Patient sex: M
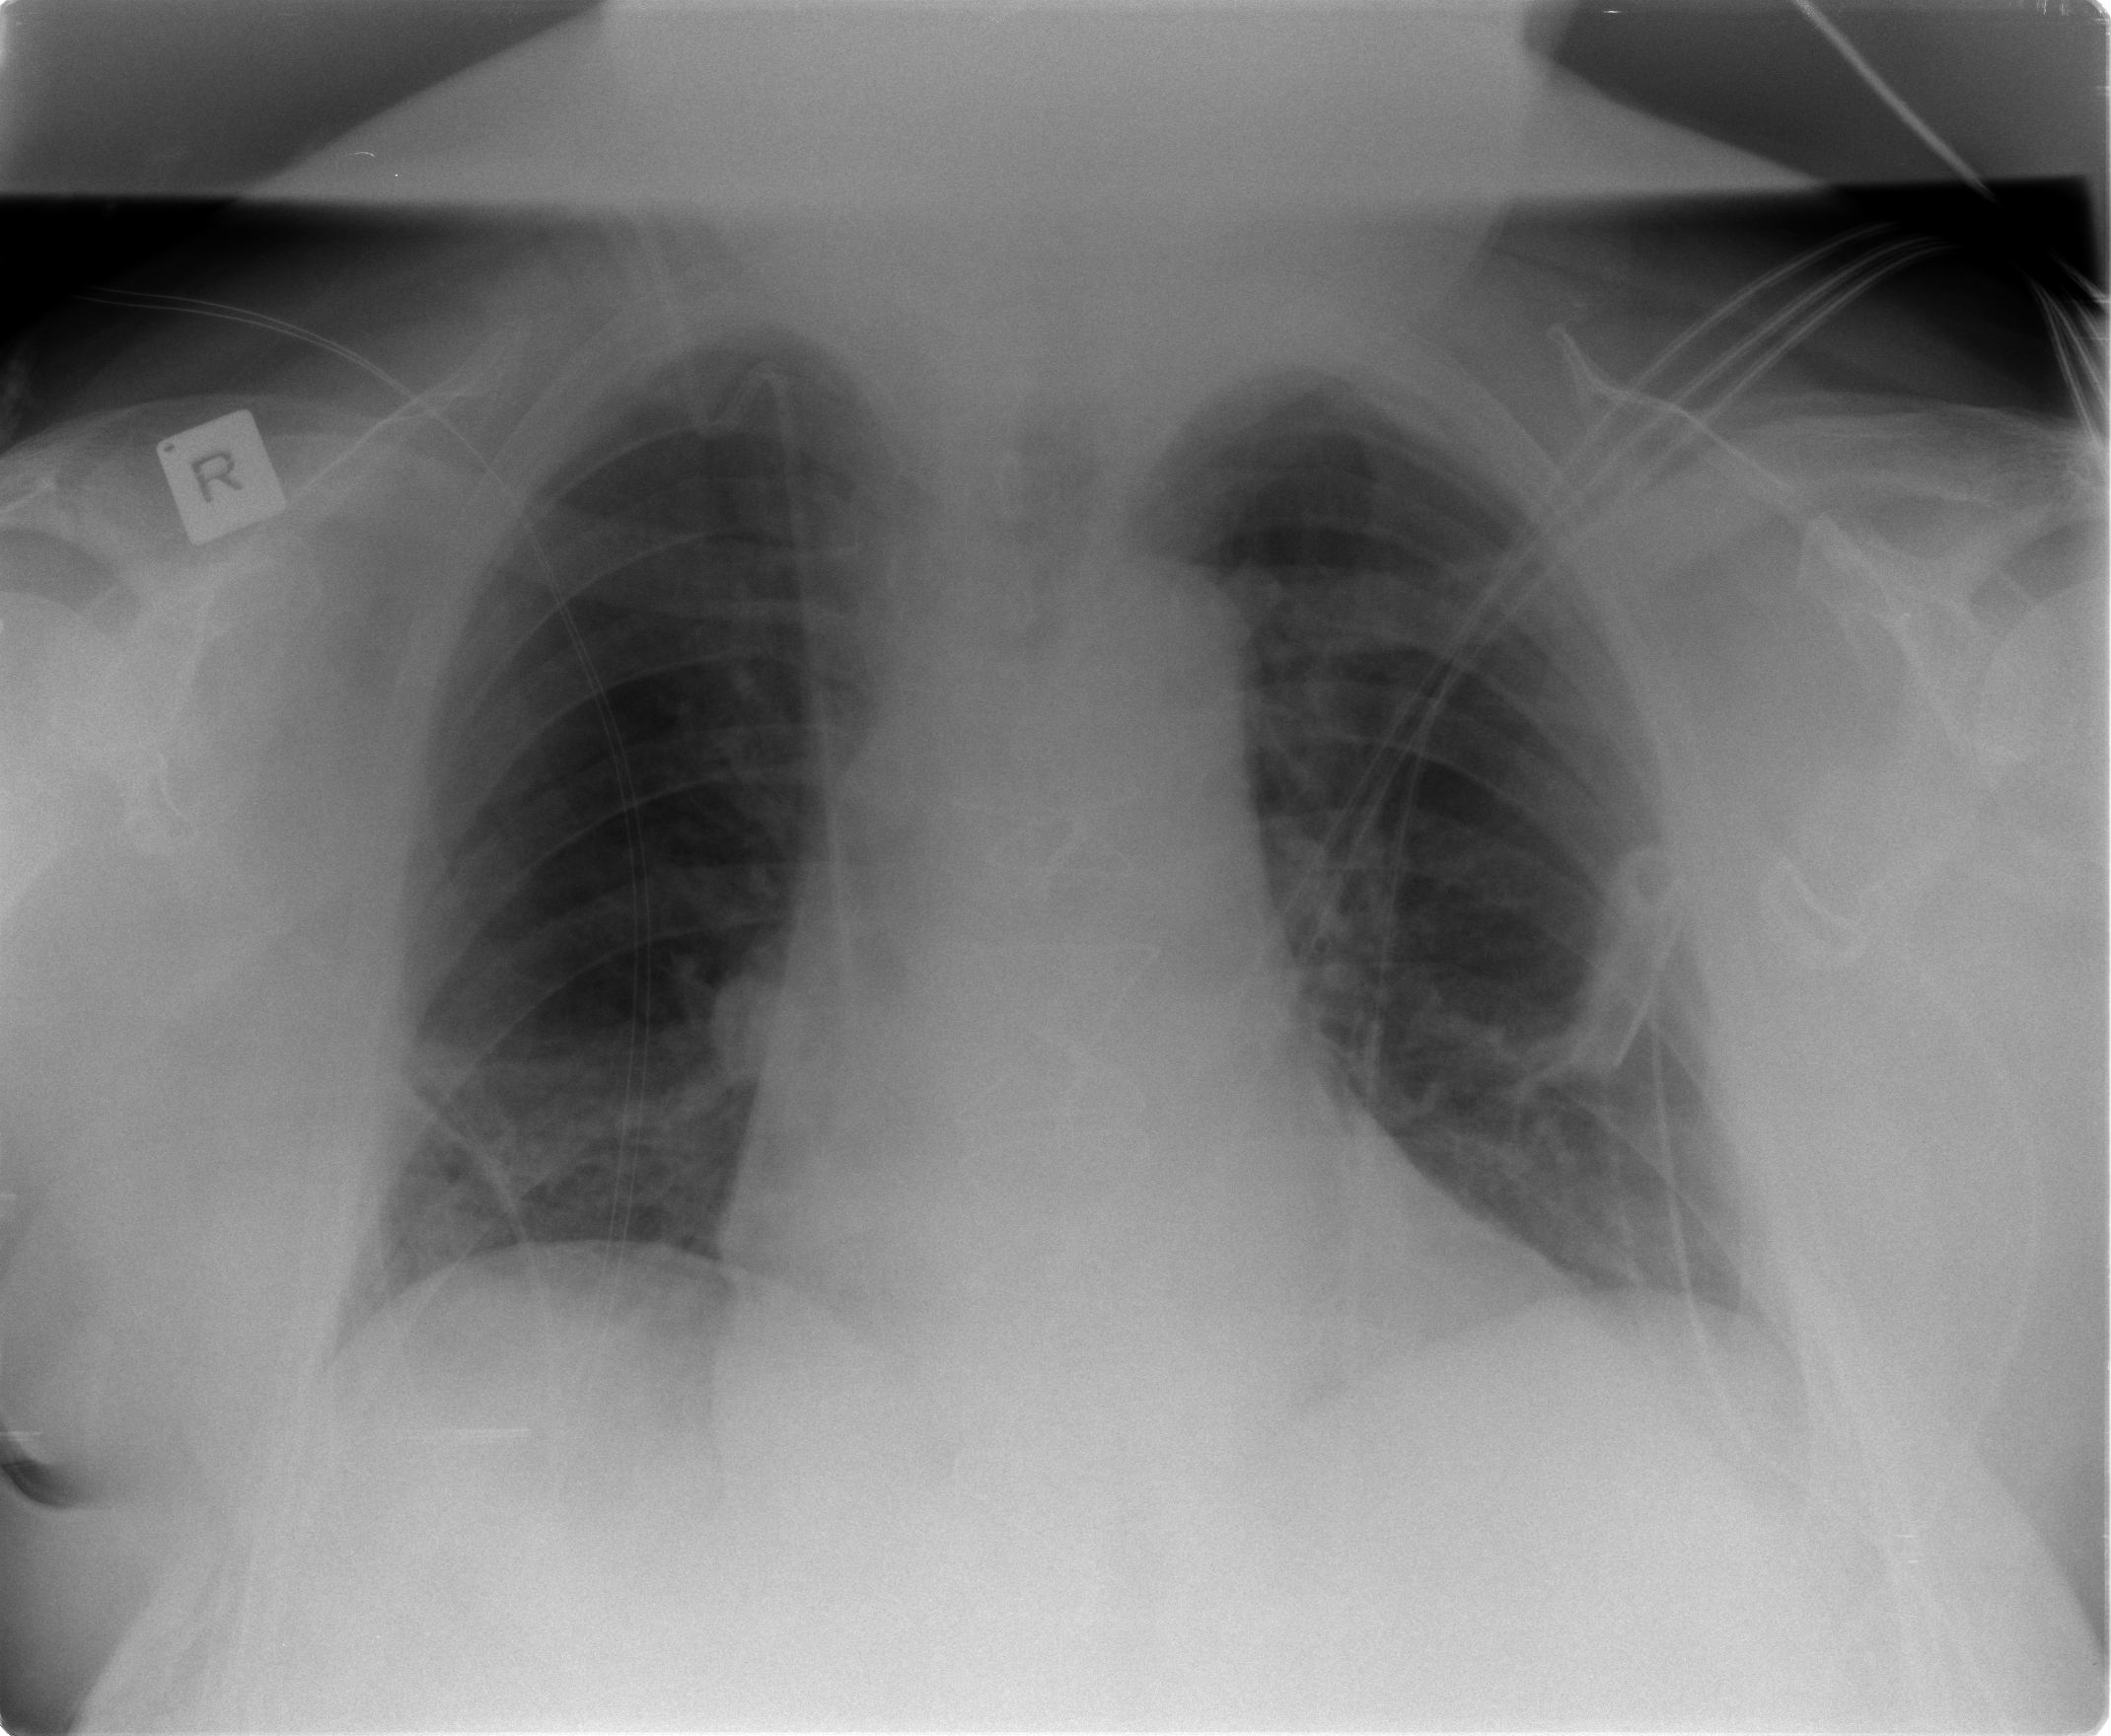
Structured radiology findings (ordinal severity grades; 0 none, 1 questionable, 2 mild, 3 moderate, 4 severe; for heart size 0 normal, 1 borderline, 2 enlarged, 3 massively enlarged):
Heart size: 2
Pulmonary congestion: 2
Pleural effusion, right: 0
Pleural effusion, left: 0
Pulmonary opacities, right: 1
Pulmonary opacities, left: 1
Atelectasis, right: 0
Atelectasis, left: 0